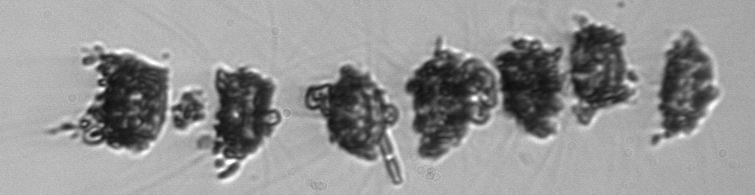
Label: Thalassiosira_TAG_external_detritus